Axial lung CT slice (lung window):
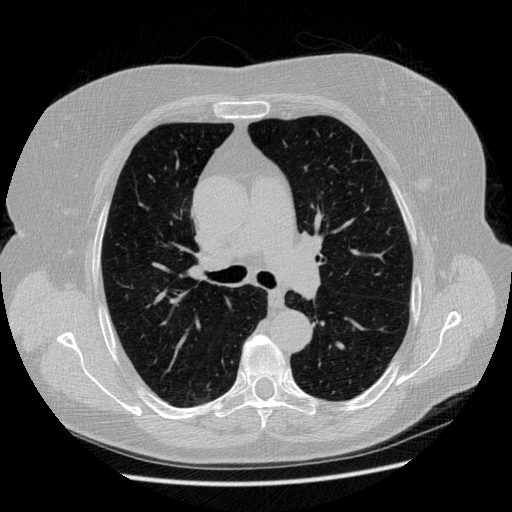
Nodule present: no